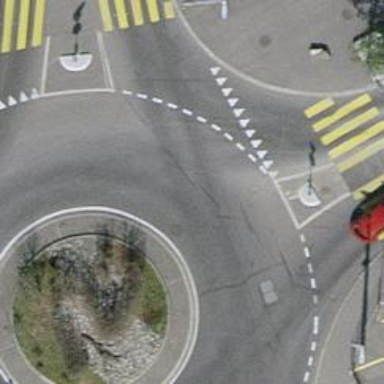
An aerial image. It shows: Tertiary road made of asphalt leading to roundabout junction.